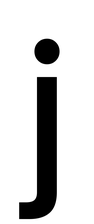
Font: Poppins-Medium